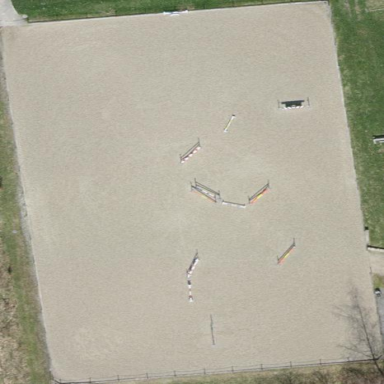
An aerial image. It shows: Equestrian pitch with sand surface for leisure land activities.